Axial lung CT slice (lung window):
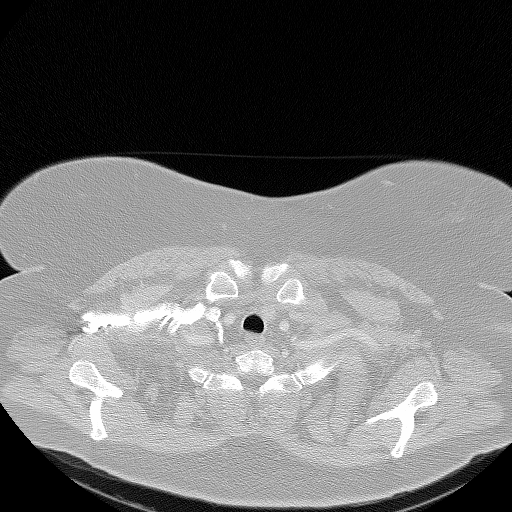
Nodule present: no